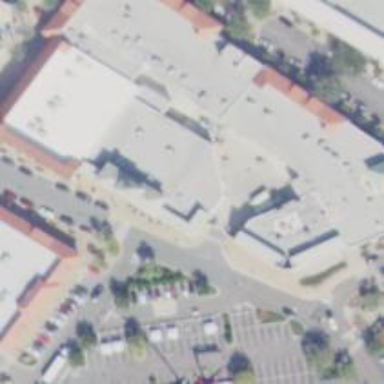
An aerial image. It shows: Mall building.